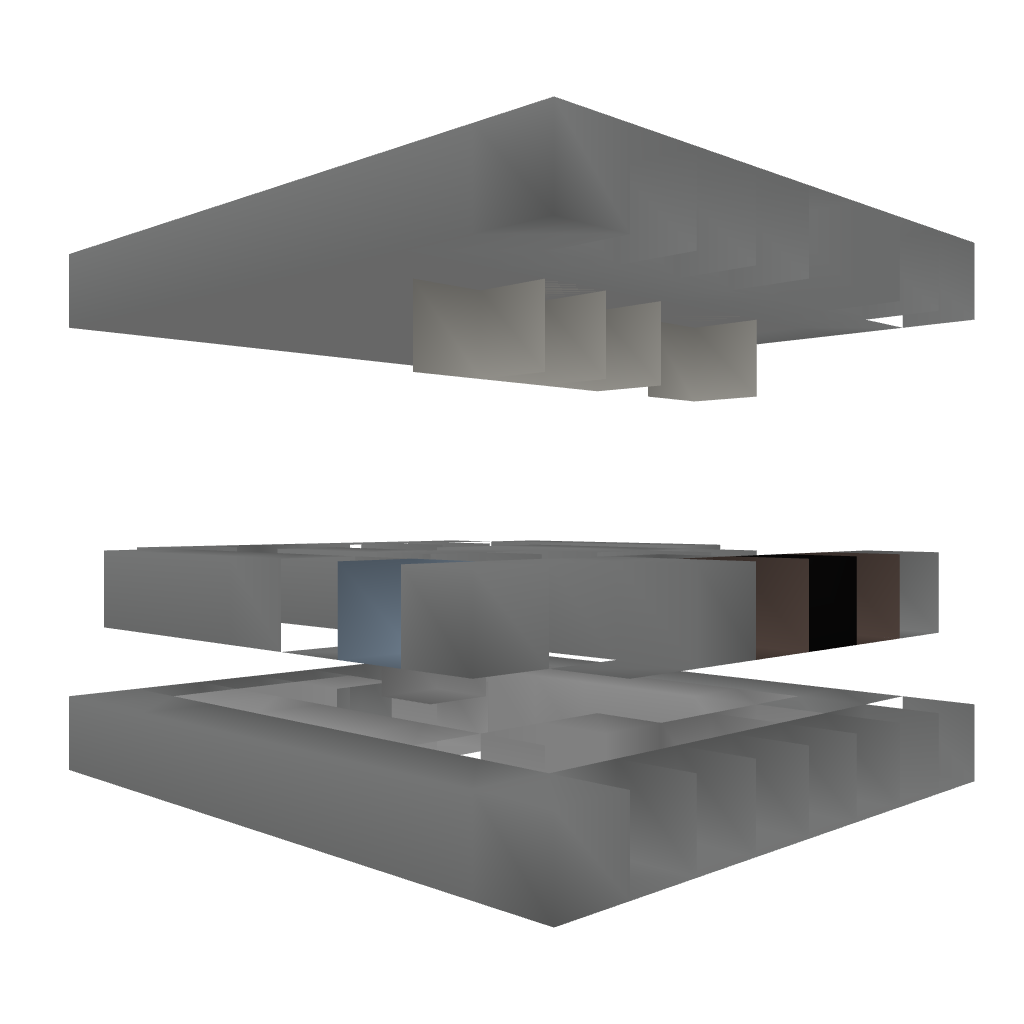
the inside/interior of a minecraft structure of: Zombie Trap